Field crop: maize
Growth stage: 2
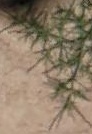
Species: salsola